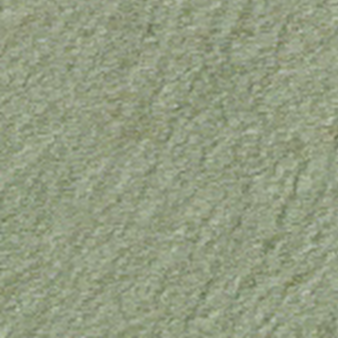
Label: other